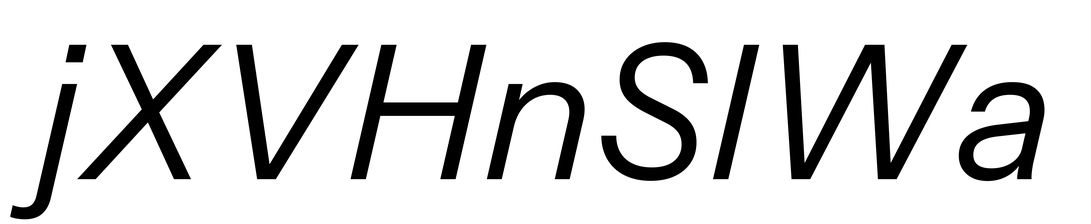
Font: InstrumentSans-Italic_Italic